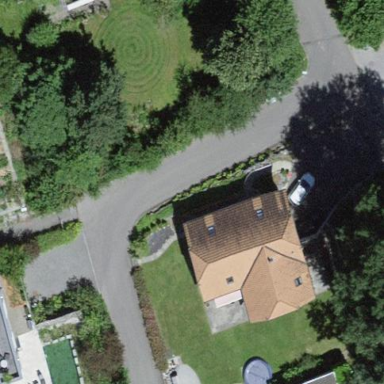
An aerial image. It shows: Simple and straightforward house.